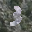
Label: 3